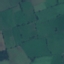
Land use / land cover class: Pasture